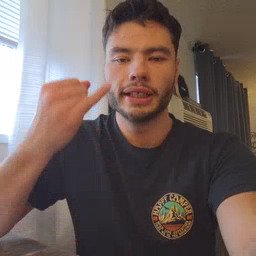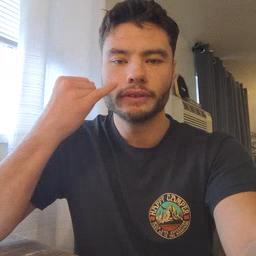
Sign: if